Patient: sex F, age 26
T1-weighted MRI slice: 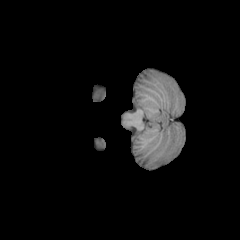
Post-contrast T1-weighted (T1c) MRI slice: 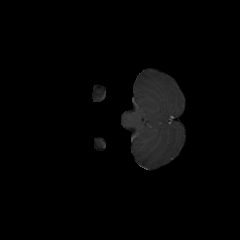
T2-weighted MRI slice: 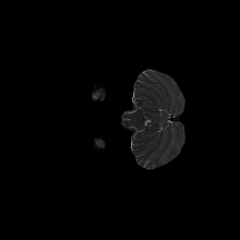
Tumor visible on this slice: no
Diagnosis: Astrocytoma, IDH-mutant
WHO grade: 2